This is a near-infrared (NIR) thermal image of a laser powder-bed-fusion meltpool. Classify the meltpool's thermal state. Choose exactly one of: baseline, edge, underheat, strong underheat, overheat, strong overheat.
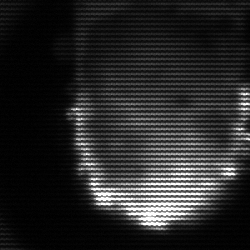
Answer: baseline